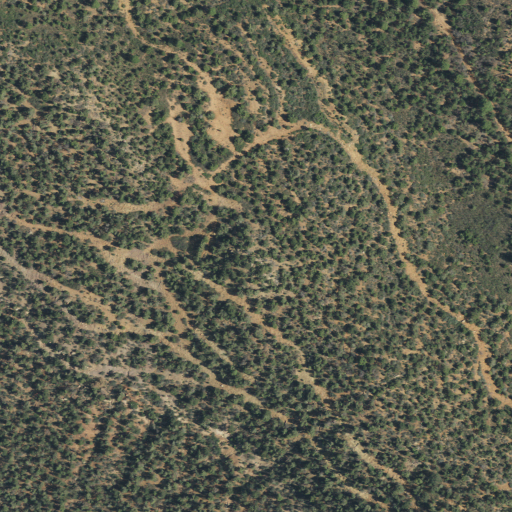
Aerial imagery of plain(s) in Utah named Horse Flat containing evergreen forest, deciduous forest, shrub, and woody wetlands